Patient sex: F
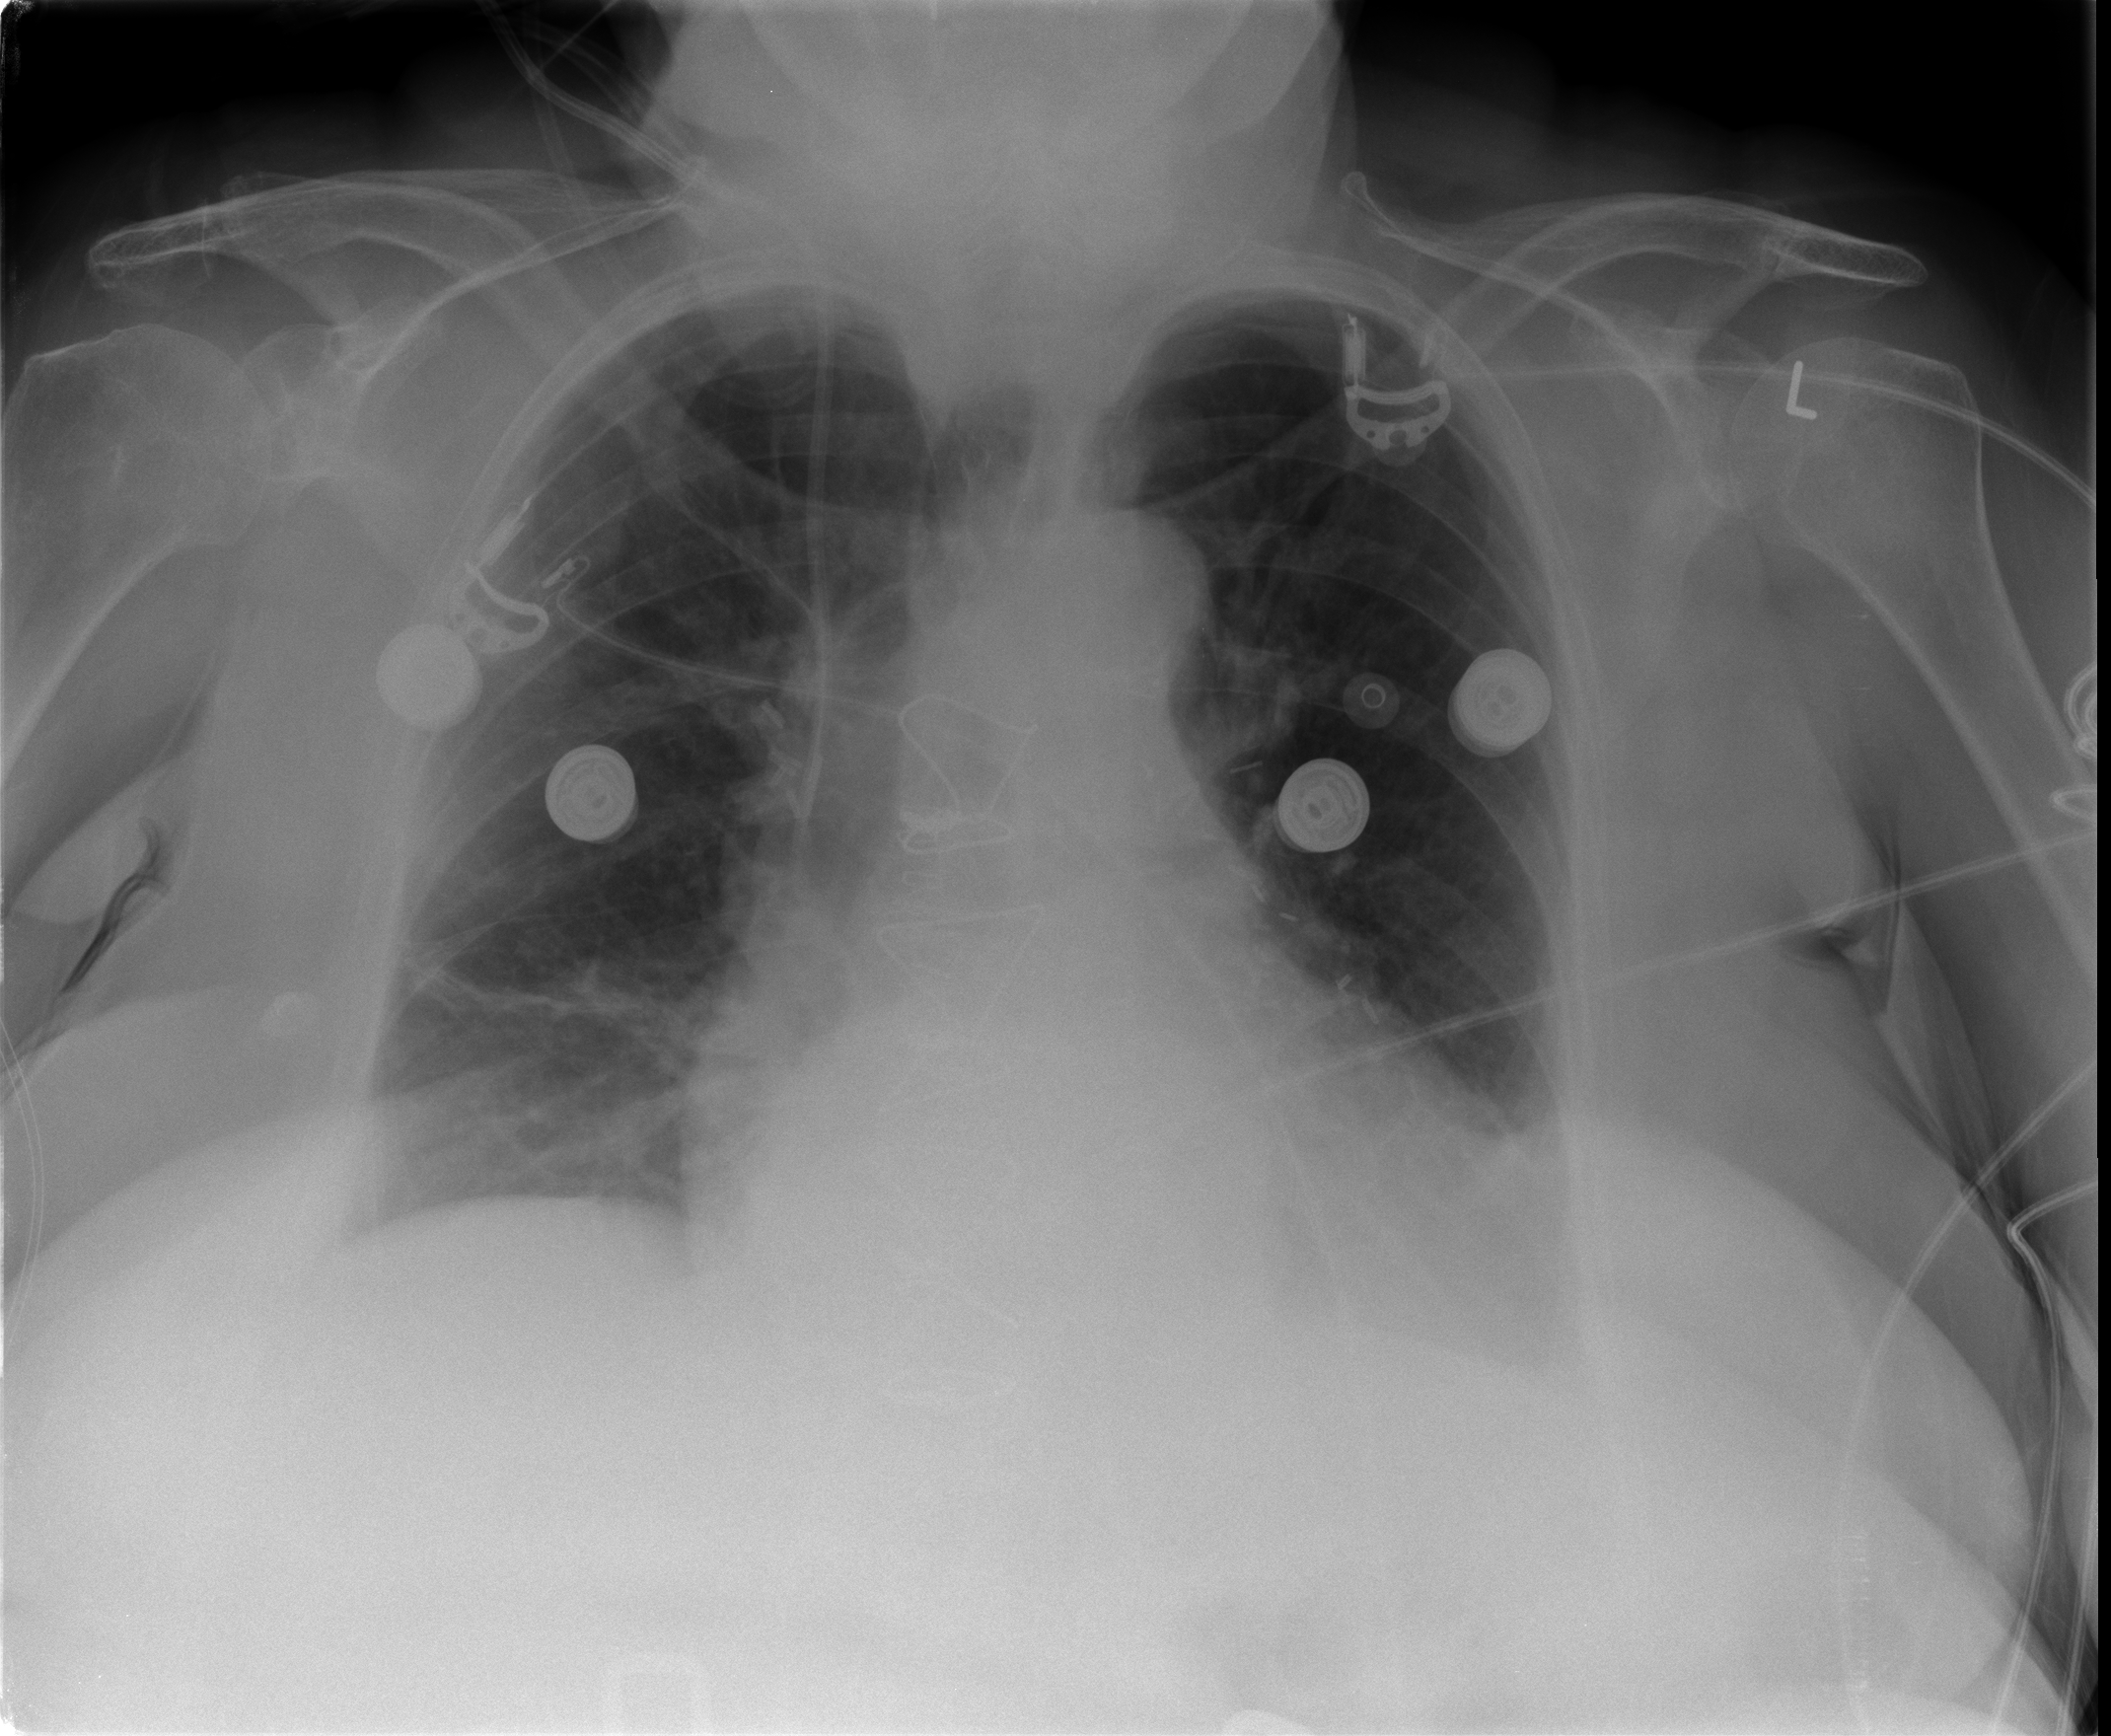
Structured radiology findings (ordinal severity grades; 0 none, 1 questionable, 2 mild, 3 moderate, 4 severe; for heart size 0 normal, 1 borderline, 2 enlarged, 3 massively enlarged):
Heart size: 2
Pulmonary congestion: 0
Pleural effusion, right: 1
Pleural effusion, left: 1
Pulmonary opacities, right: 0
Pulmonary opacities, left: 0
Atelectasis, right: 2
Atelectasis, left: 2